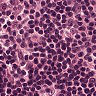
Metastatic tissue present: no